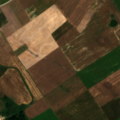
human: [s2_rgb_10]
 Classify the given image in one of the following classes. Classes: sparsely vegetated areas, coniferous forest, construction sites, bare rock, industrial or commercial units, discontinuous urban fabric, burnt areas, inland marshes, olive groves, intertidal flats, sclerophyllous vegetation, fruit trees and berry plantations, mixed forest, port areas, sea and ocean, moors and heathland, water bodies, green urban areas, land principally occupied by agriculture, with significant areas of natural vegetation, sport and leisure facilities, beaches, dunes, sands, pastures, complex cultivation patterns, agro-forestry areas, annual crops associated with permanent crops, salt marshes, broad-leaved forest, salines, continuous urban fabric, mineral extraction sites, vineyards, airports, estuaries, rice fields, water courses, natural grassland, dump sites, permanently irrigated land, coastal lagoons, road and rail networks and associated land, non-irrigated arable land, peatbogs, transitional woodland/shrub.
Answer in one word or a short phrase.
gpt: mineral extraction sites, non-irrigated arable land, complex cultivation patterns, mixed forest